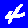
Digit: 4